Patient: sex F, age 75
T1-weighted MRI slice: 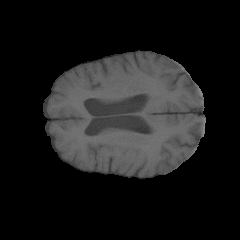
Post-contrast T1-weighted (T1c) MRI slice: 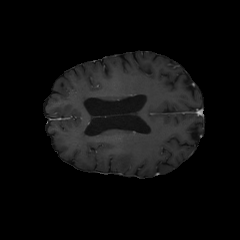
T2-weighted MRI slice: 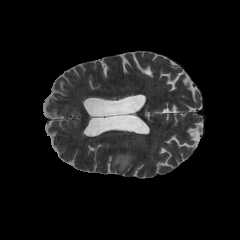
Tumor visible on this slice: yes
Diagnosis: Astrocytoma, IDH-wildtype
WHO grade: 3